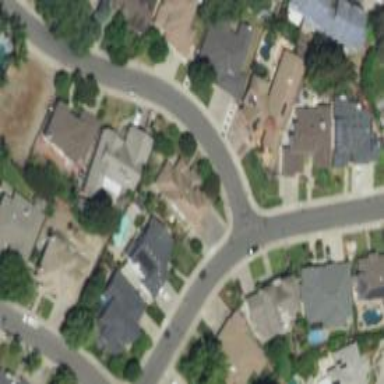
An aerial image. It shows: Residential road.